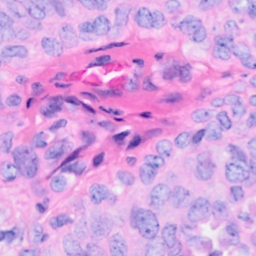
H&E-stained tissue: Breast